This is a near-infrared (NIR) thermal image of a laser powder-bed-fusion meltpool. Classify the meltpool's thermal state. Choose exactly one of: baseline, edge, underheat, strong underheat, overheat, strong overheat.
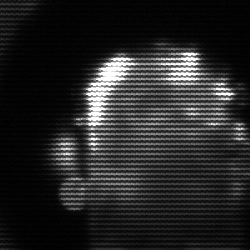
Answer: baseline